Question: This is my menu item code,
'''
<menu xmlns:android="http://schemas.android.com/apk/res/android">
<item android:id="@+id/budget_create" android:orderInCategory="100"
android:icon="@drawable/add"
android::showAsAction="ifRoom"
android:title="New Monthly Budget"
></item>
</menu>
'''
This is my java code,
'''
@Override
public void onCreateOptionsMenu(Menu menu, MenuInflater inflater) {
// TODO Auto-generated method stub
inflater.inflate(R.menu.budget_create_menu, menu);
super.onCreateOptionsMenu(menu, inflater);
}
@Override
public boolean onOptionsItemSelected(MenuItem item) {
switch (item.getItemId()) {
case R.id.budget_create:
Intent i=new Intent(getActivity(),Budget_Monthly_details.class);
startActivity(i);
getActivity().overridePendingTransition(R.anim.abc_slide_in_top, R.anim.abc_slide_out_top);
break;
}
'''
I want icon in Action Bar.

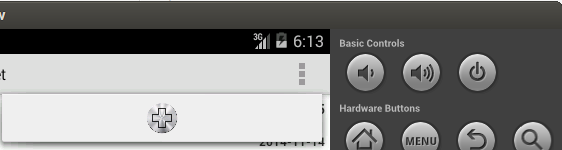
Answer: Add this code to your 'Activity' where you are inflating your menu.. That piece of code worked for me.. hope it works for you too..
'''
@Override
public boolean onMenuOpened(int featureId, Menu menu) {
if (featureId == Window.FEATURE_ACTION_BAR && menu != null) {
if (menu.getClass().getSimpleName().equals("MenuBuilder")) {
try {
Method m = menu.getClass().getDeclaredMethod(
"setOptionalIconsVisible", Boolean.TYPE);
m.setAccessible(true);
m.invoke(menu, true);
} catch (NoSuchMethodException e) {
Log.e(TAG, "onMenuOpened", e);
} catch (Exception e) {
throw new RuntimeException(e);
}
}
}
return super.onMenuOpened(featureId, menu);
}
'''
This method is only applicable for 'Activity' only.. 'Fragments' doesn't support 'onMenuOpened()' method.
EDITED :
try following option..
'''
yourapp:showAsAction="ifRoom"
'''
'''
<?xml version="1.0" encoding="utf-8"?>
<menu xmlns:android="http://schemas.android.com/apk/res/android"
xmlns:yourapp="http://schemas.android.com/apk/res-auto">
<item android:id="@+id/action_add"
android:icon="@drawable/add"
android:title="My Monthly Budget"
yourapp:showAsAction="always" />
</menu>
'''